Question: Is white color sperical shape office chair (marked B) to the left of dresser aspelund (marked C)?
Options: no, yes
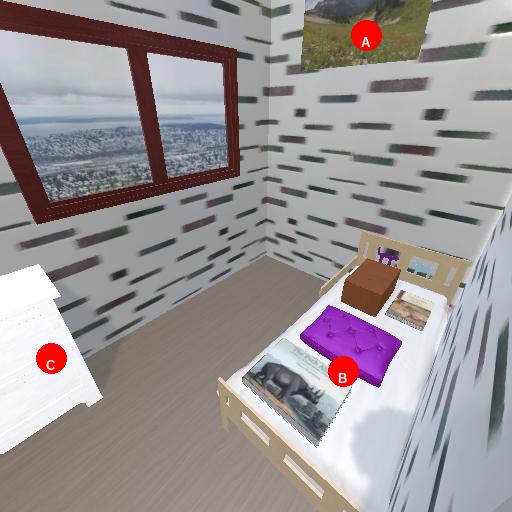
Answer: no